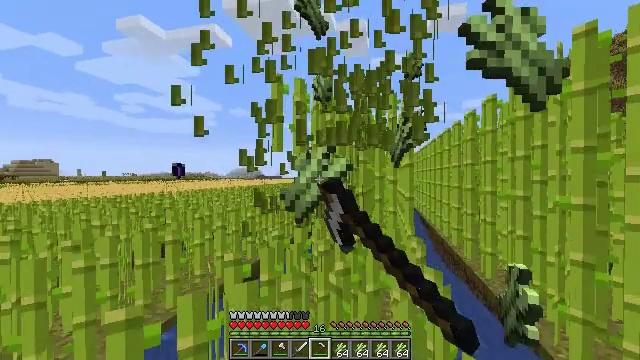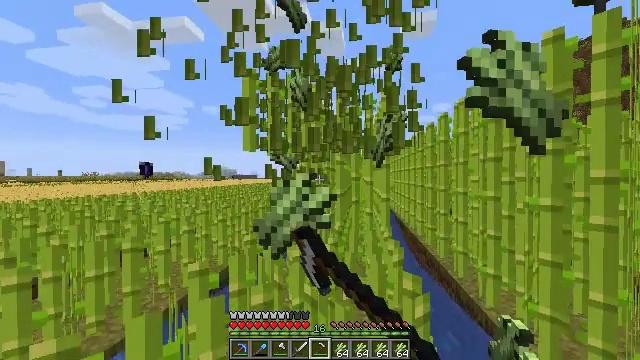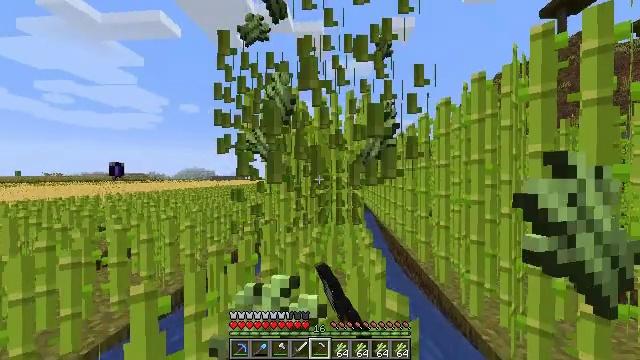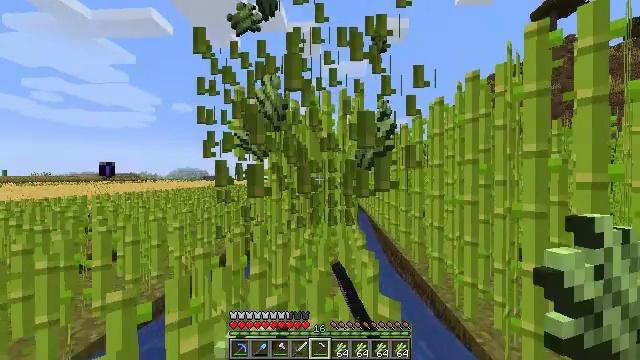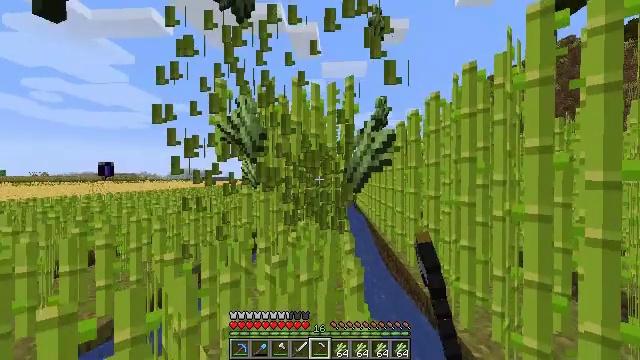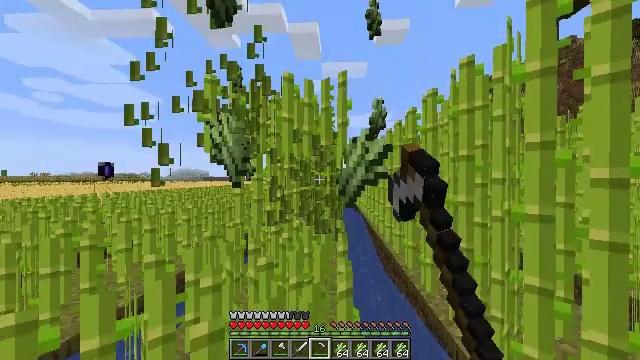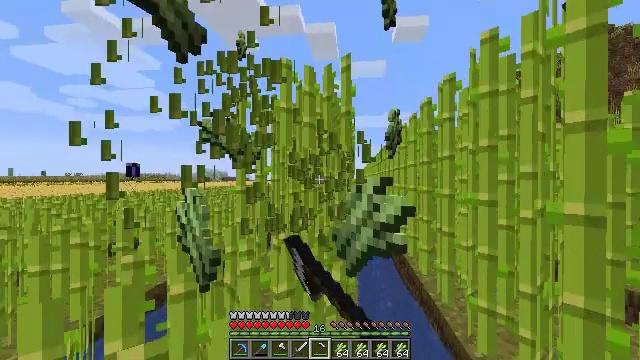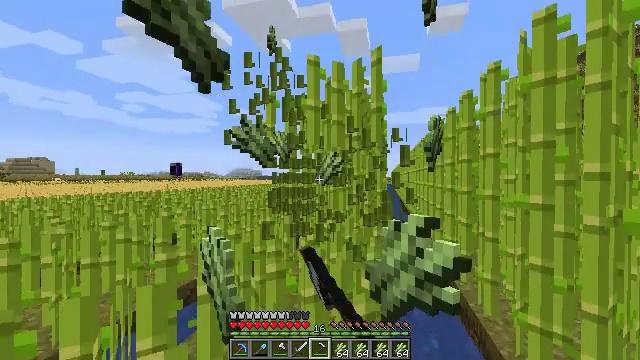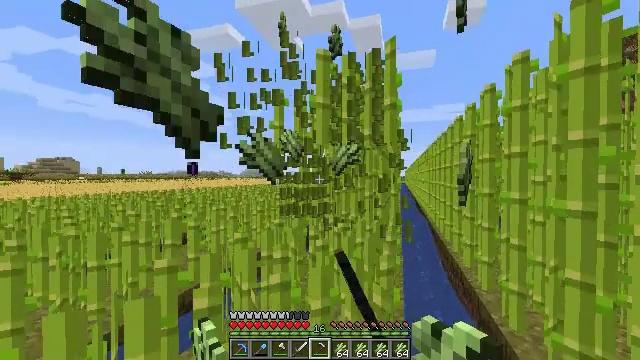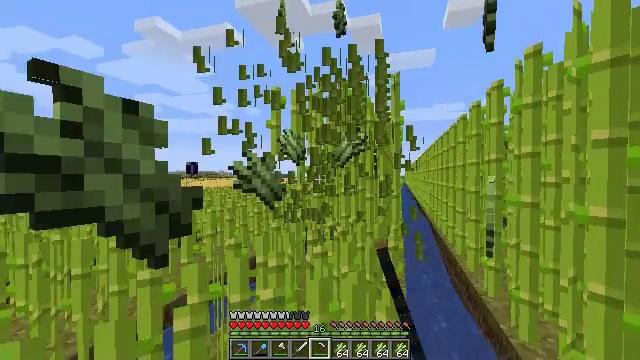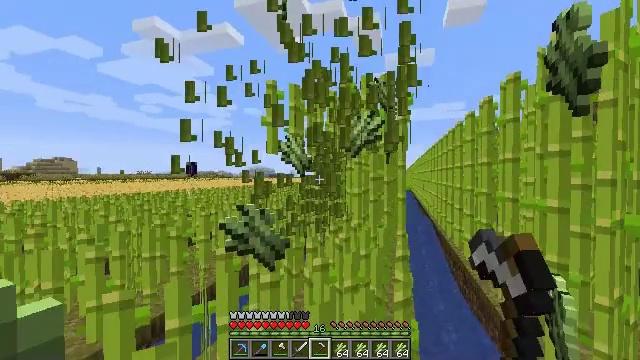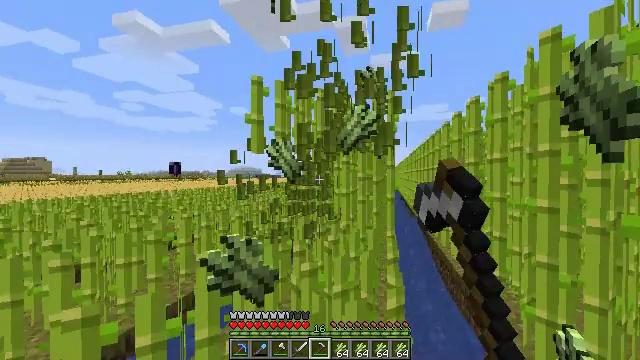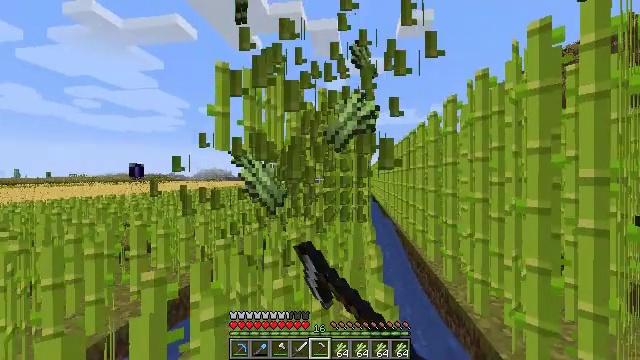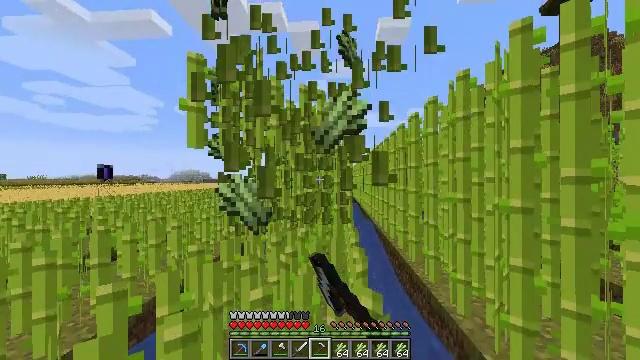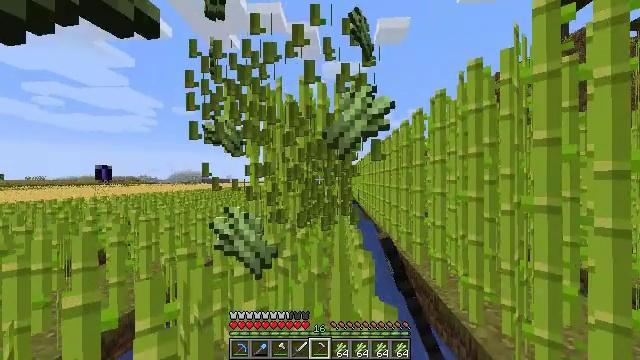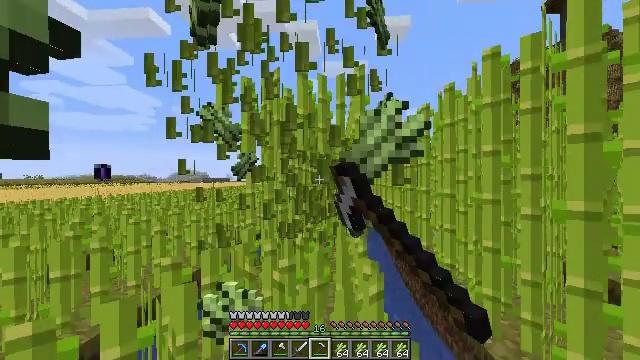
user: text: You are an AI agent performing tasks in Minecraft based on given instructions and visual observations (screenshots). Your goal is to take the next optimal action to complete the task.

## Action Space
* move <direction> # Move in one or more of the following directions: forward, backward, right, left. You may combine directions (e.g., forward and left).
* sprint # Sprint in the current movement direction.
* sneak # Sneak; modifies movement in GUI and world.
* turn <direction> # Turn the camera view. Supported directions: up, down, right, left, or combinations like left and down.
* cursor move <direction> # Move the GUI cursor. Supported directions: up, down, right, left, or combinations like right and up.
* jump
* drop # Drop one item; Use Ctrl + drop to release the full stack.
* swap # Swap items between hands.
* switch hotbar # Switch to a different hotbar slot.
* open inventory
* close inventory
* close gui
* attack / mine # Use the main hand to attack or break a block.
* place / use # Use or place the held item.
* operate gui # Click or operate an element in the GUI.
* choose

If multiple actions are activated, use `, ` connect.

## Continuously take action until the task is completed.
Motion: motion action
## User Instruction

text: Gather sugar cane for crafting.
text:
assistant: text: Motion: move forward, turn right, attack / mine
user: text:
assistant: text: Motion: move forward and move right, turn right, attack / mine
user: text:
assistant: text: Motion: move forward and move right, turn right, attack / mine
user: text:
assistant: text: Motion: move forward and move right, attack / mine
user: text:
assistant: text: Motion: move forward and move right, attack / mine
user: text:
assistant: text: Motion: move forward, turn left, attack / mine
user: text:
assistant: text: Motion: move forward, turn left, attack / mine
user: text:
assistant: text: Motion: move forward, turn left, attack / mine
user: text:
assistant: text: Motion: move forward, attack / mine
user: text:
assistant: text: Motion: move forward, attack / mine
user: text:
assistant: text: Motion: move forward, turn right, attack / mine
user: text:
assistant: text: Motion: move forward, turn right, attack / mine
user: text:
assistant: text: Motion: move forward, turn right, attack / mine
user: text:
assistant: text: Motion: move forward, attack / mine
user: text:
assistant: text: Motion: move forward, attack / mine
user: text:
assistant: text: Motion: move forward, turn left, attack / mine
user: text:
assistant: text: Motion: move forward, turn left, attack / mine
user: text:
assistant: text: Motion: move forward, attack / mine
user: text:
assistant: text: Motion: move forward, attack / mine
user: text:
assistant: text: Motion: move forward, turn right, attack / mine
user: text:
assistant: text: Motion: move forward, turn right, attack / mine
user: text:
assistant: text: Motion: move forward and move right, turn right, attack / mine
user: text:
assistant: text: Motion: move forward and move right, attack / mine
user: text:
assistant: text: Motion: move forward and move right, attack / mine
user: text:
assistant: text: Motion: move forward, turn left, attack / mine
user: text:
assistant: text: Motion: move forward, turn left, attack / mine
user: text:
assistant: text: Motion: move forward, turn left, attack / mine
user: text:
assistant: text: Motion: move forward, attack / mine
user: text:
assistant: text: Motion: move forward, attack / mine
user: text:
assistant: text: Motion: move forward, turn right, attack / mine